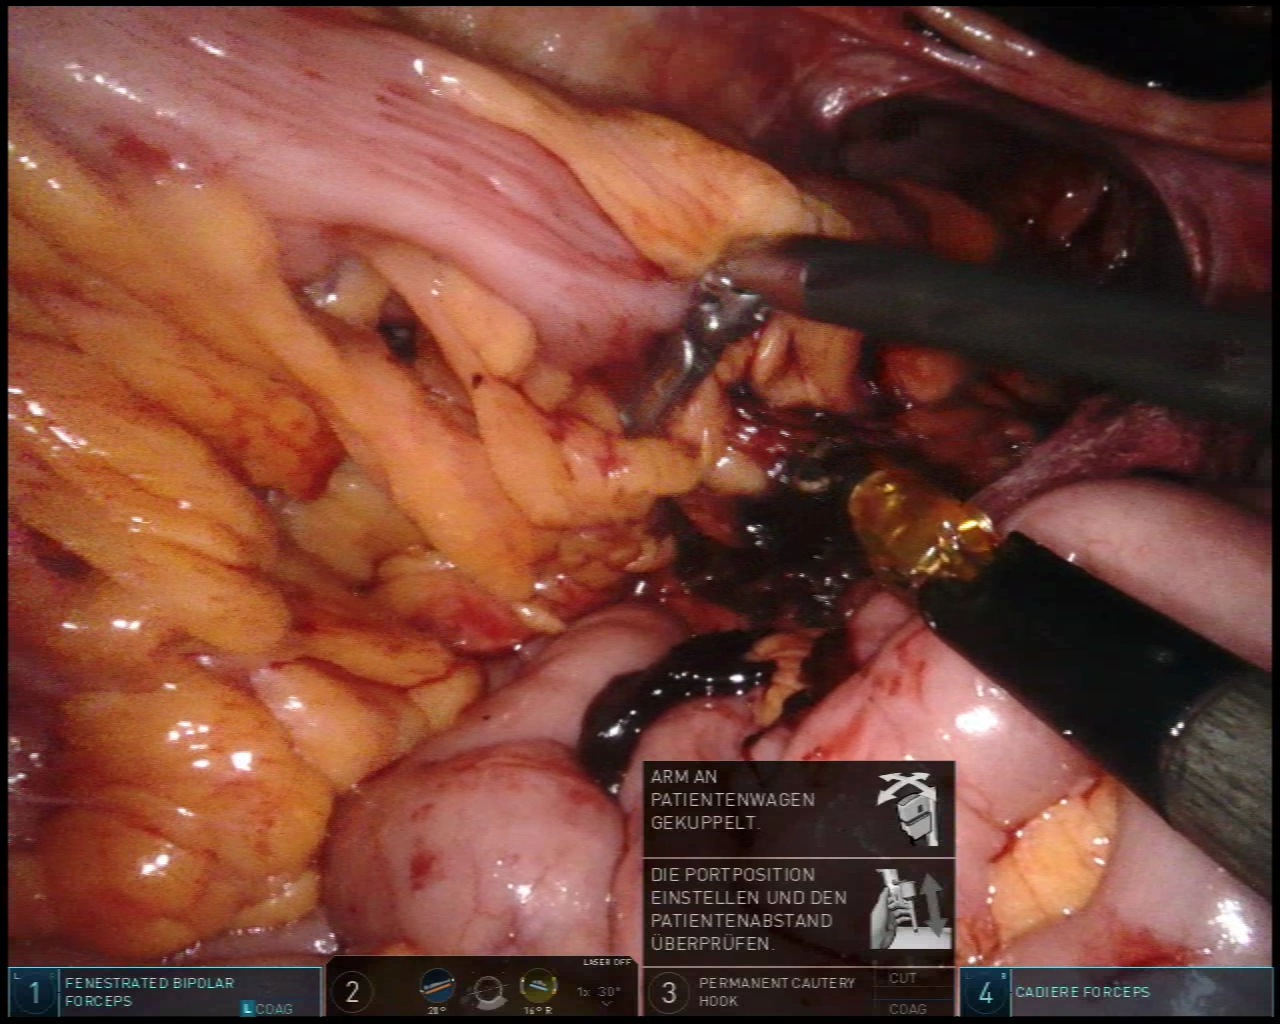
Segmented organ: colon
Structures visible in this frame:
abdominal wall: yes
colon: yes
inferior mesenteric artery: no
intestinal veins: no
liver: no
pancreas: no
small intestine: yes
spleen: no
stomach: no
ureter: no
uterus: no
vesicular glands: no